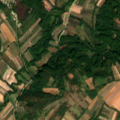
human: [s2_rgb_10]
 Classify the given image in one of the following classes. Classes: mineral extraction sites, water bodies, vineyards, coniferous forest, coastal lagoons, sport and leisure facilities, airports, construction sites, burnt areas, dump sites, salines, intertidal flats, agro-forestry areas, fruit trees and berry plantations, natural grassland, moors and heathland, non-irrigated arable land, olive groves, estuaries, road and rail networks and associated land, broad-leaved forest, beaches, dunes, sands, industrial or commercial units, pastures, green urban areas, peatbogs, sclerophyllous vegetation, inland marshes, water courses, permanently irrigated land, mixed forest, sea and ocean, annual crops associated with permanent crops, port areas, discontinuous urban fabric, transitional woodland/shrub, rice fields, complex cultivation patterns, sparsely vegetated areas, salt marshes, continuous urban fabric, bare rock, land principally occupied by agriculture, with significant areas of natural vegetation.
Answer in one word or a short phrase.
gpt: complex cultivation patterns, land principally occupied by agriculture, with significant areas of natural vegetation, broad-leaved forest